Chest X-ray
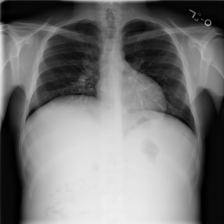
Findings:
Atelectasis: negative
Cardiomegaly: negative
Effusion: negative
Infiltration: negative
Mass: negative
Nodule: negative
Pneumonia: negative
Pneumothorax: negative
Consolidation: negative
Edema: negative
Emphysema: negative
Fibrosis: negative
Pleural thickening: negative
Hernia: negative